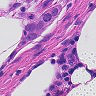
Metastatic tissue present: yes